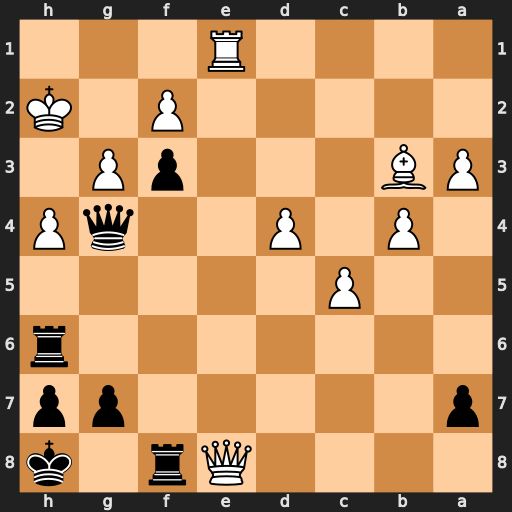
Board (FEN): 4Qr1k/p5pp/7r/2P5/1P1P2qP/PB3pP1/5P1K/4R3
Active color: b
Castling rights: -
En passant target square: -
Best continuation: Rxh4+ Kg1 Rh1+ Kxh1 Qh3+ Kg1 Qg2#